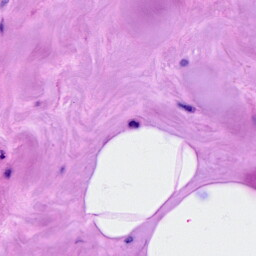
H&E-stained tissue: Breast